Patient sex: F
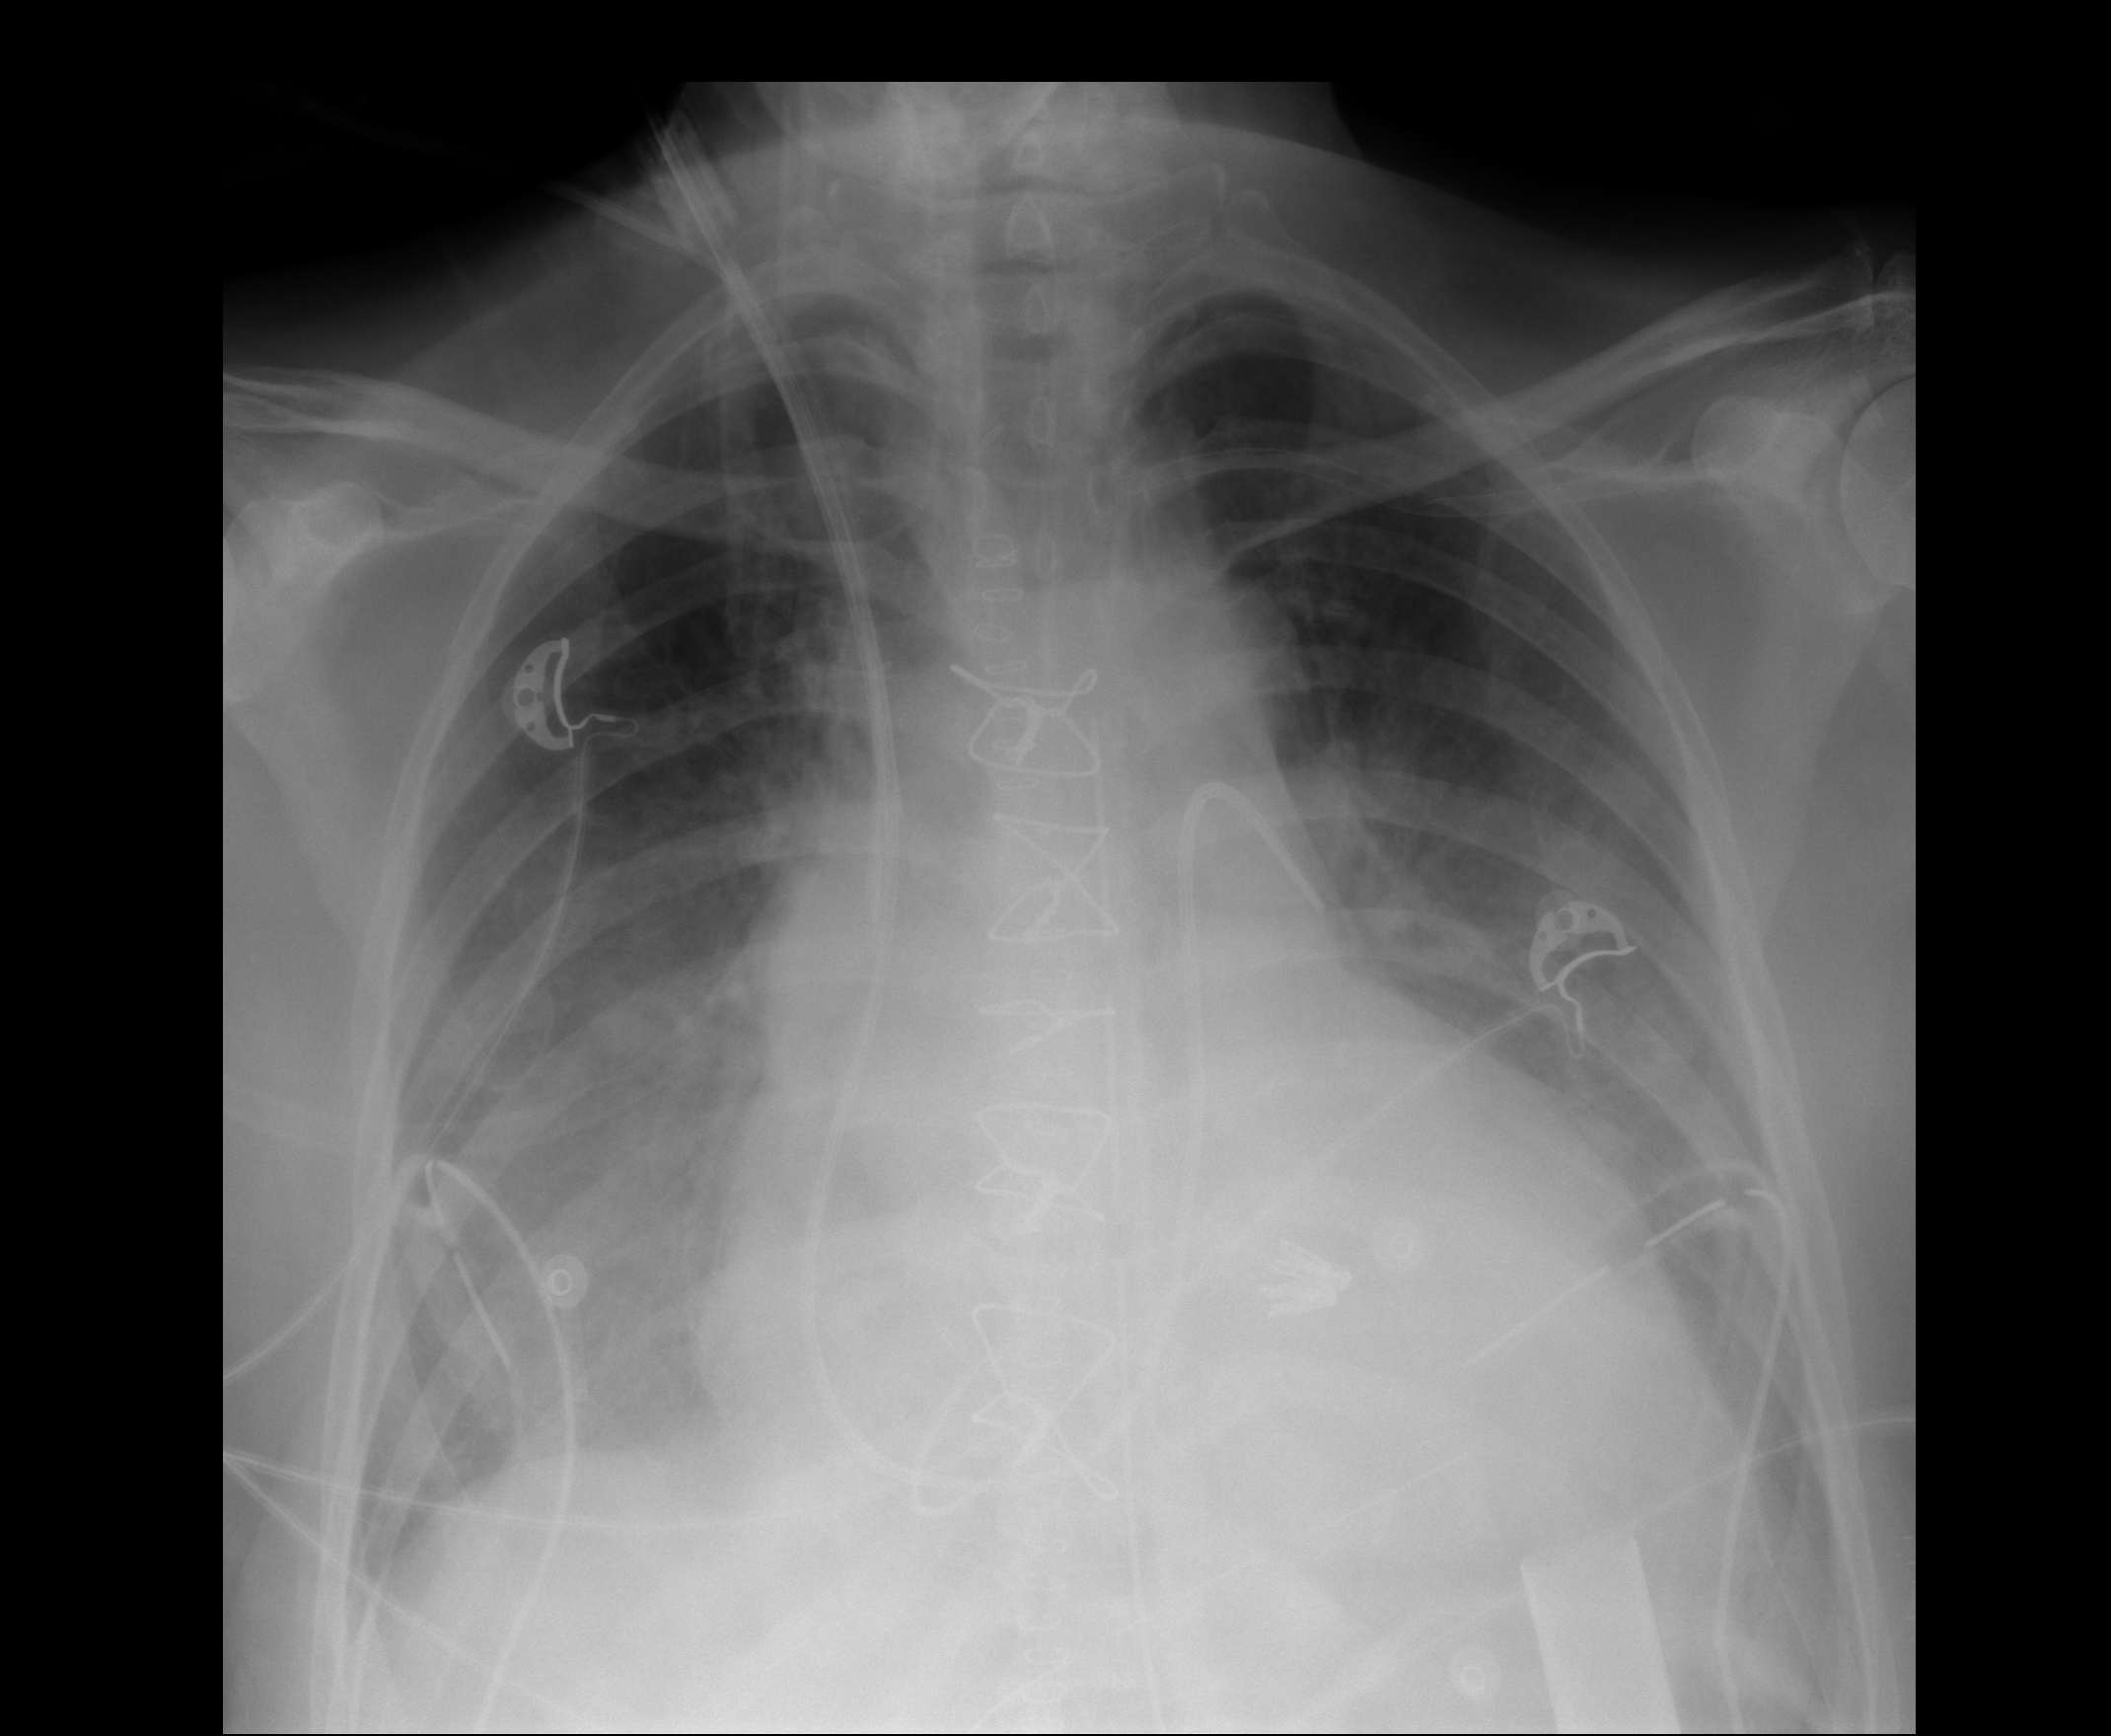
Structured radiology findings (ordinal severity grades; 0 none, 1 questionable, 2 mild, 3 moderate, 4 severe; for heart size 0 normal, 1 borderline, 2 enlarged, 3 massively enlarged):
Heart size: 3
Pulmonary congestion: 2
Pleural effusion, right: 3
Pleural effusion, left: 2
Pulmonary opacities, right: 0
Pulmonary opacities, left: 0
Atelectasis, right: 2
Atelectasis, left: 2